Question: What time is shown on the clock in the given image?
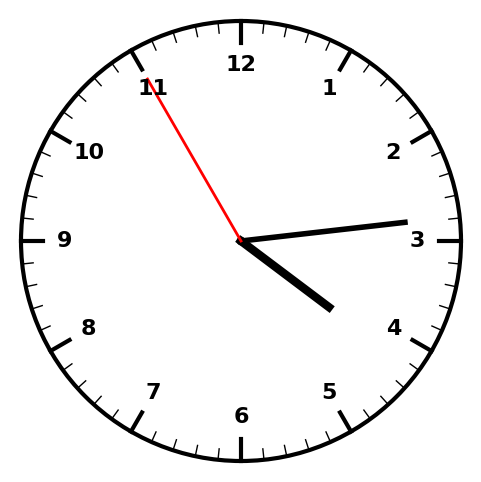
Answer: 04:13:55